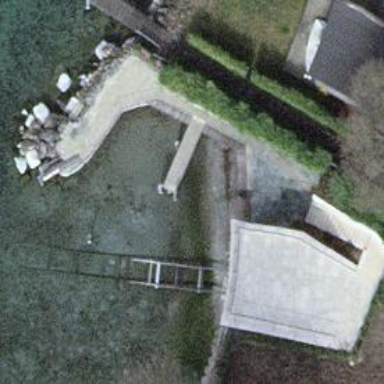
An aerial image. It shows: Man-made pier.